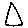
Label: triangle